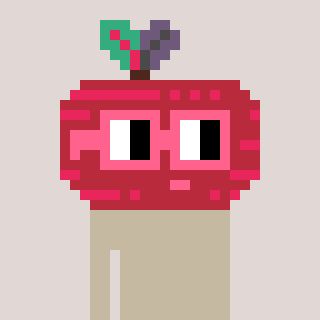
a pixel art character with square pink glasses, a beet-shaped head and a hotbrown-colored body on a warm background